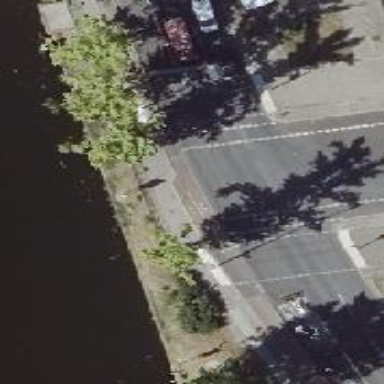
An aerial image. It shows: Cycleway.